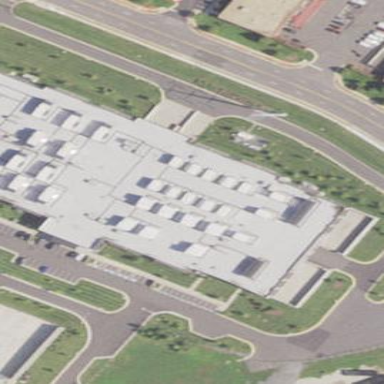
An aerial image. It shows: Data center building.